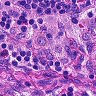
Metastatic tissue present: no